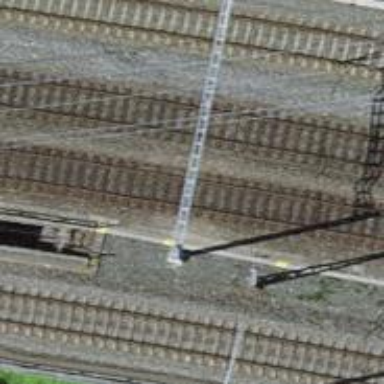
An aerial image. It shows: Single-track railway bridge with electrified contact line.